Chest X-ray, PA view. Patient: 68 years old, sex F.
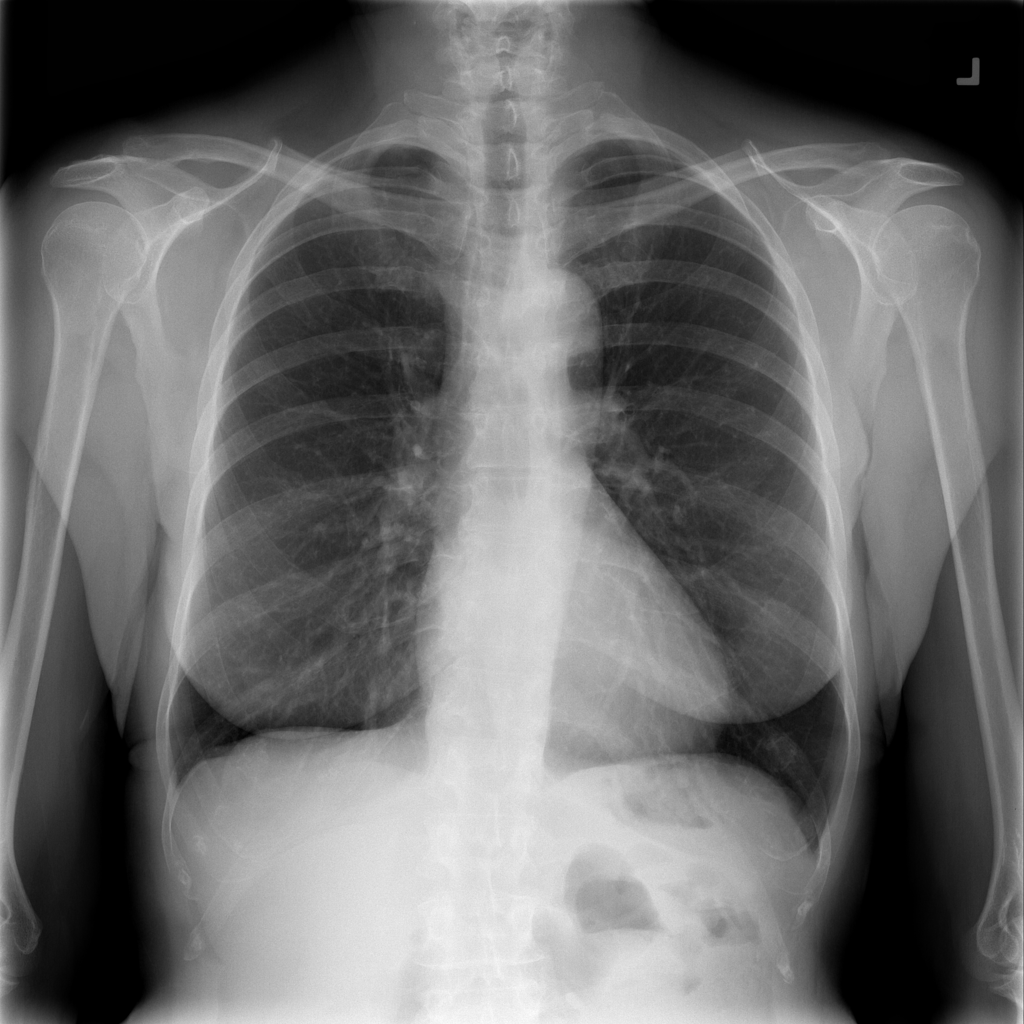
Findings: No Finding